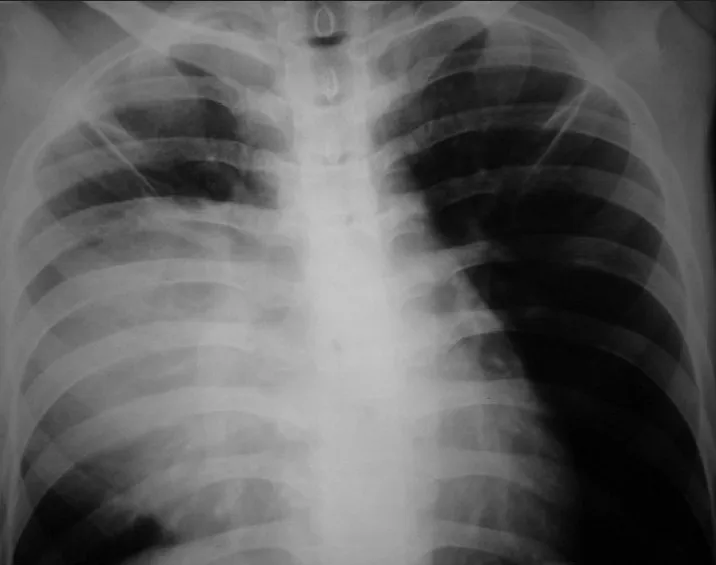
Chest X ray PA view (2006) shows homogenous opacity in right mid and lower zone.
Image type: radiology (x_ray)